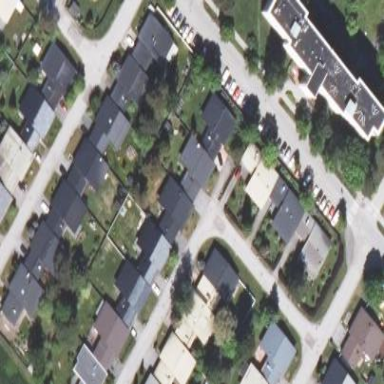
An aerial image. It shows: Street-side parking area.